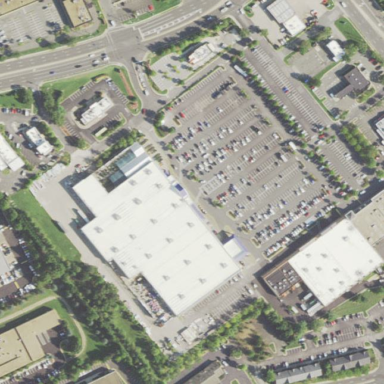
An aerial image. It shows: Retail area.